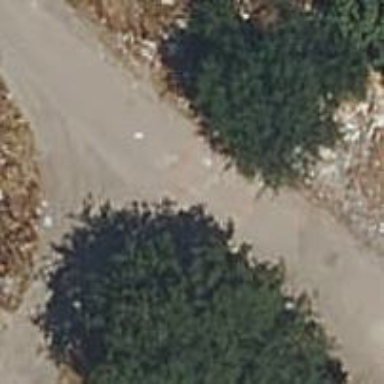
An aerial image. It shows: Dirt track road.